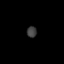
Tissue: skin
Cell type: Others
Senescence score: 0.6816
Nuclear area (px): 107
Mean DAPI intensity: 61.757